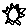
Label: sun